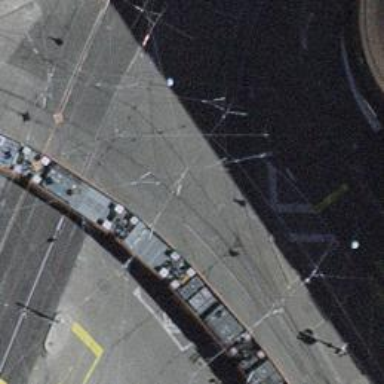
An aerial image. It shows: Tram level crossing on railway.